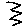
Label: zigzag